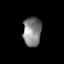
Tissue: lung
Cell type: Epithelial cells
Senescence score: 0.2182
Nuclear area (px): 526
Mean DAPI intensity: 130.715